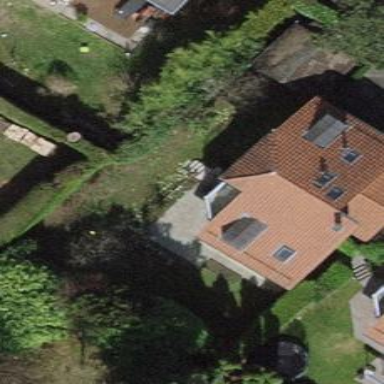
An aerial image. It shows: Garden enclosed by fence.